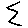
Label: zigzag